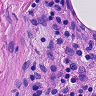
Metastatic tissue present: no